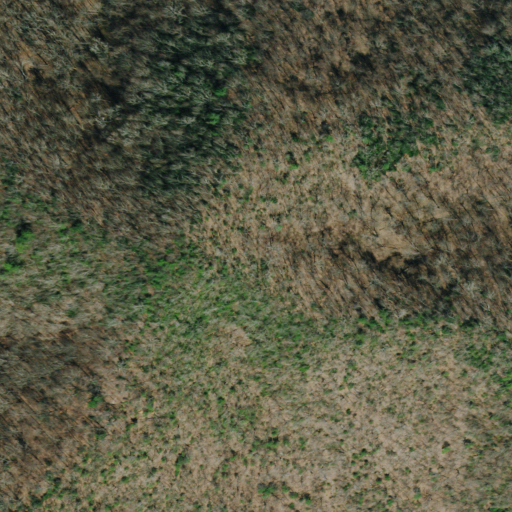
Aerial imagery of mountain in Tennessee named Temple Hill containing deciduous forest and mixed forest